Question: I have a 'mat-slide-toggle' on my angular page. I have the appropriate values imported in the module however the toggle just shows up as a normal checkbox once the page loads.
HTML:
'''
<div style="width:100%;overflow:hidden">
<h5 class="mx-2 mb-0" style="width:50%;float:left;clear:none">Suggested Titles</h5>
<mat-slide-toggle
style = "float:right;width:30%"
[color]="color"
[checked]="checked"
(change)="andOrBoxChecked()"
[disabled]="disabled"> {{slideValue}}
</mat-slide-toggle>
</div>
'''
Typescript:
'''
import { Component, OnInit, NgModule } from '@angular/core';
import { MatSlideToggleModule } from '@angular/material';
import { BrowserAnimationsModule } from '@angular/platform-browser/animations';
[...]
color = 'accent';
checked = true;
disabled = false;
slideValue = "And";
[...]
andOrBoxChecked(){
if(this.slideValue == 'And')
this.slideValue = 'Or';
else
this.slideValue='And';
}
'''
Module:
'''
import { MatSlideToggleModule } from '@angular/material';
import { BrowserAnimationsModule } from '@angular/platform-browser/animations';
[...]
@NgModule({
imports: [
BrowserModule,
BrowserAnimationsModule, //Here
routing,
HttpClientModule,
FormsModule,
NgSelectModule,
AlertModule.forRoot(),
ButtonsModule.forRoot(),
CollapseModule.forRoot(),
// BsDatepickerModule.forRoot(),
ModalModule.forRoot(),
PaginationModule.forRoot(),
TooltipModule.forRoot(),
TypeaheadModule.forRoot(),
MdcDrawerModule,
MdcIconModule,
MdcListModule,
MatSlideToggleModule, //And here
NgxChartsModule,
SharedModule
],
'''

Obviously this should resemble a slide toggle and not just a plain checkbox.
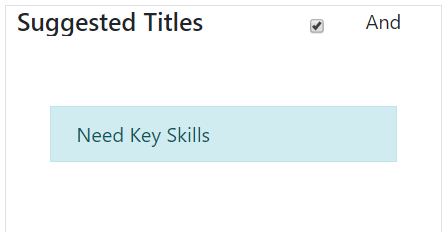
Answer: You need to add basic styling sheet provided by Angular Material in your 'css/scss' file.
Please add following line in your 'styles.css' file.
'''
@import "~@angular/material/prebuilt-themes/indigo-pink.css";
'''
OR
> If you are not using the Angular CLI, you can include a prebuilt theme via a '<link>' element in your 'index.html'.
Check out <URL> section for themes.